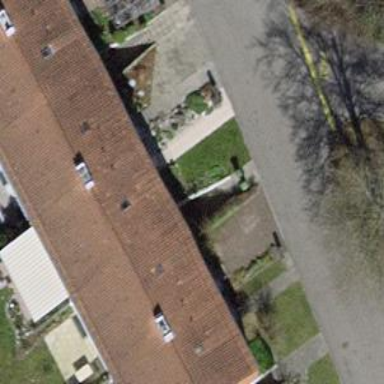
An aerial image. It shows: Building with tiled roof.